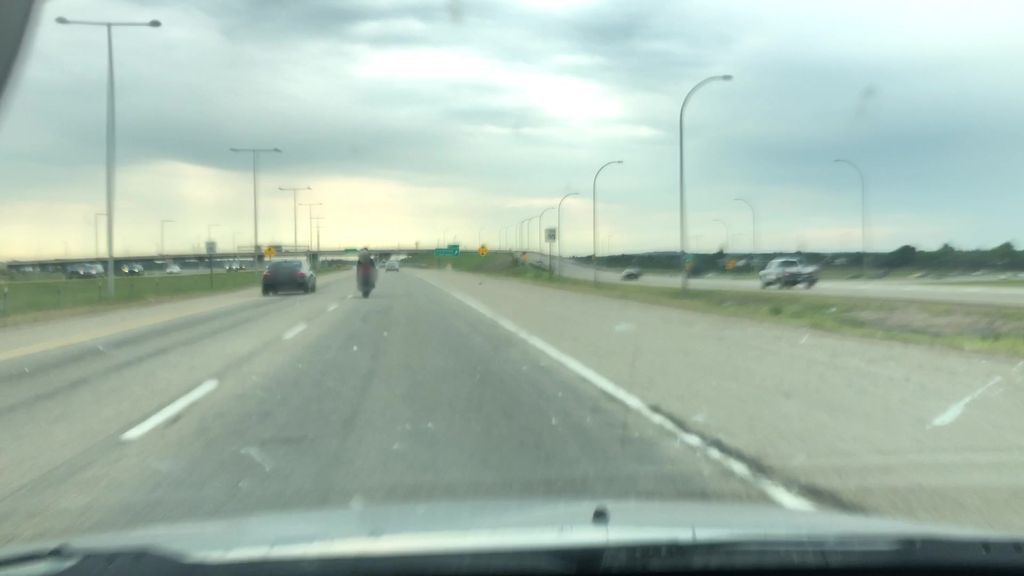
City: edmonton